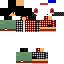
A female human skin with medium skin, wearing brown long hair dressed in a blue hoodie and black pants, featuring a closed mouth.